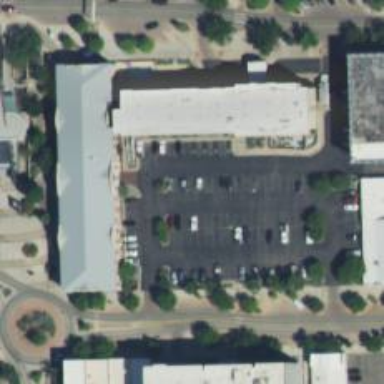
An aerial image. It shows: Parking space.